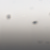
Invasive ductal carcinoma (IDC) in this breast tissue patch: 0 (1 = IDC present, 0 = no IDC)